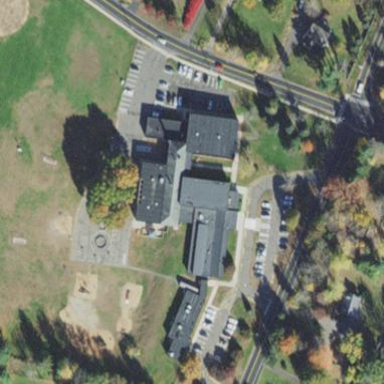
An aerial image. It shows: School.